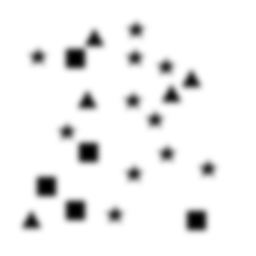
Squares: 5
Triangles: 5
Stars: 11
Total shapes: 21